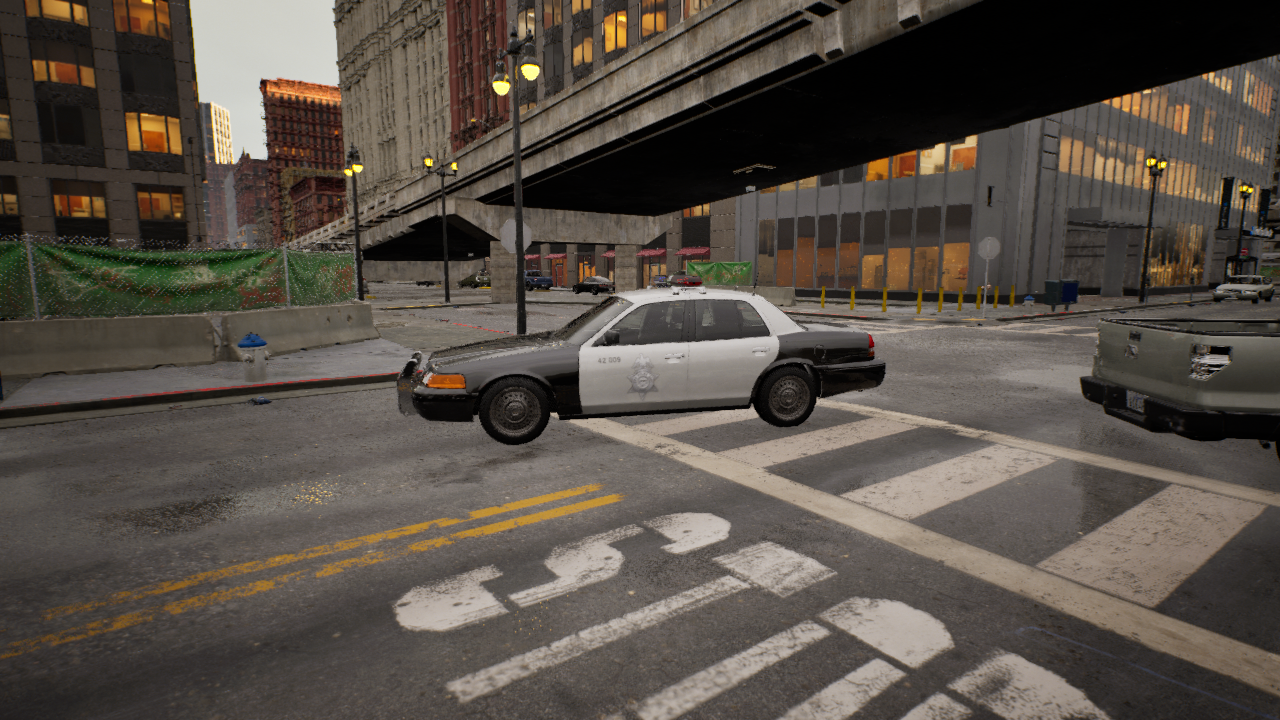
Venue: intersection
Lighting: golden hour
Vehicle rig: sedan